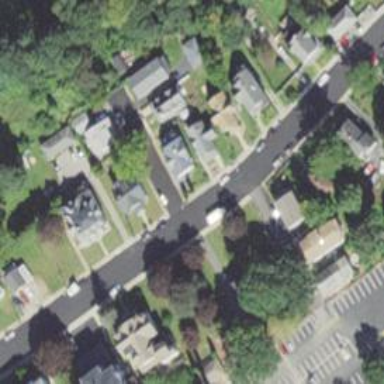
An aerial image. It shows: Residential driveway.